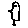
Label: bird